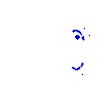
Particle: kaon